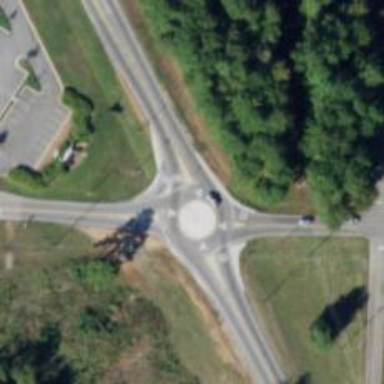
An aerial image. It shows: Primary highway with asphalt surface leading to roundabout.